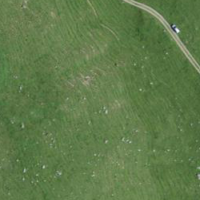
EUNIS habitat code: 23
Species observed at this site:
Rumex alpinus